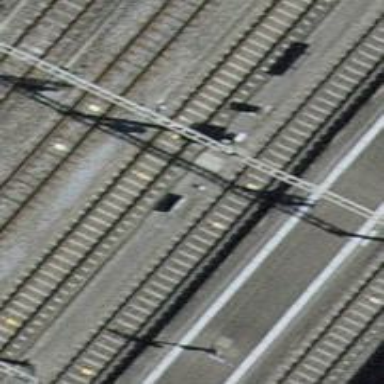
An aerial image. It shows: Railway signal.